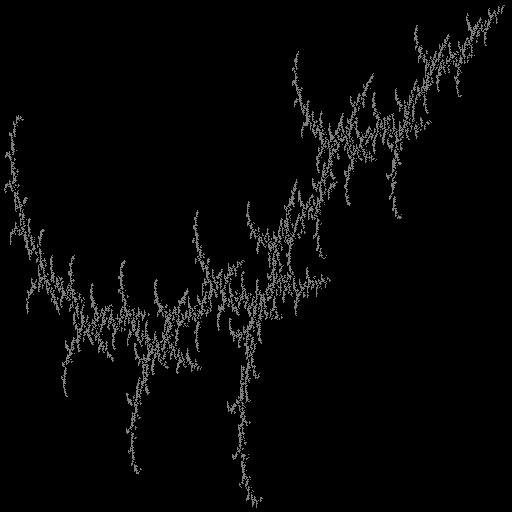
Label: branch